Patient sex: M
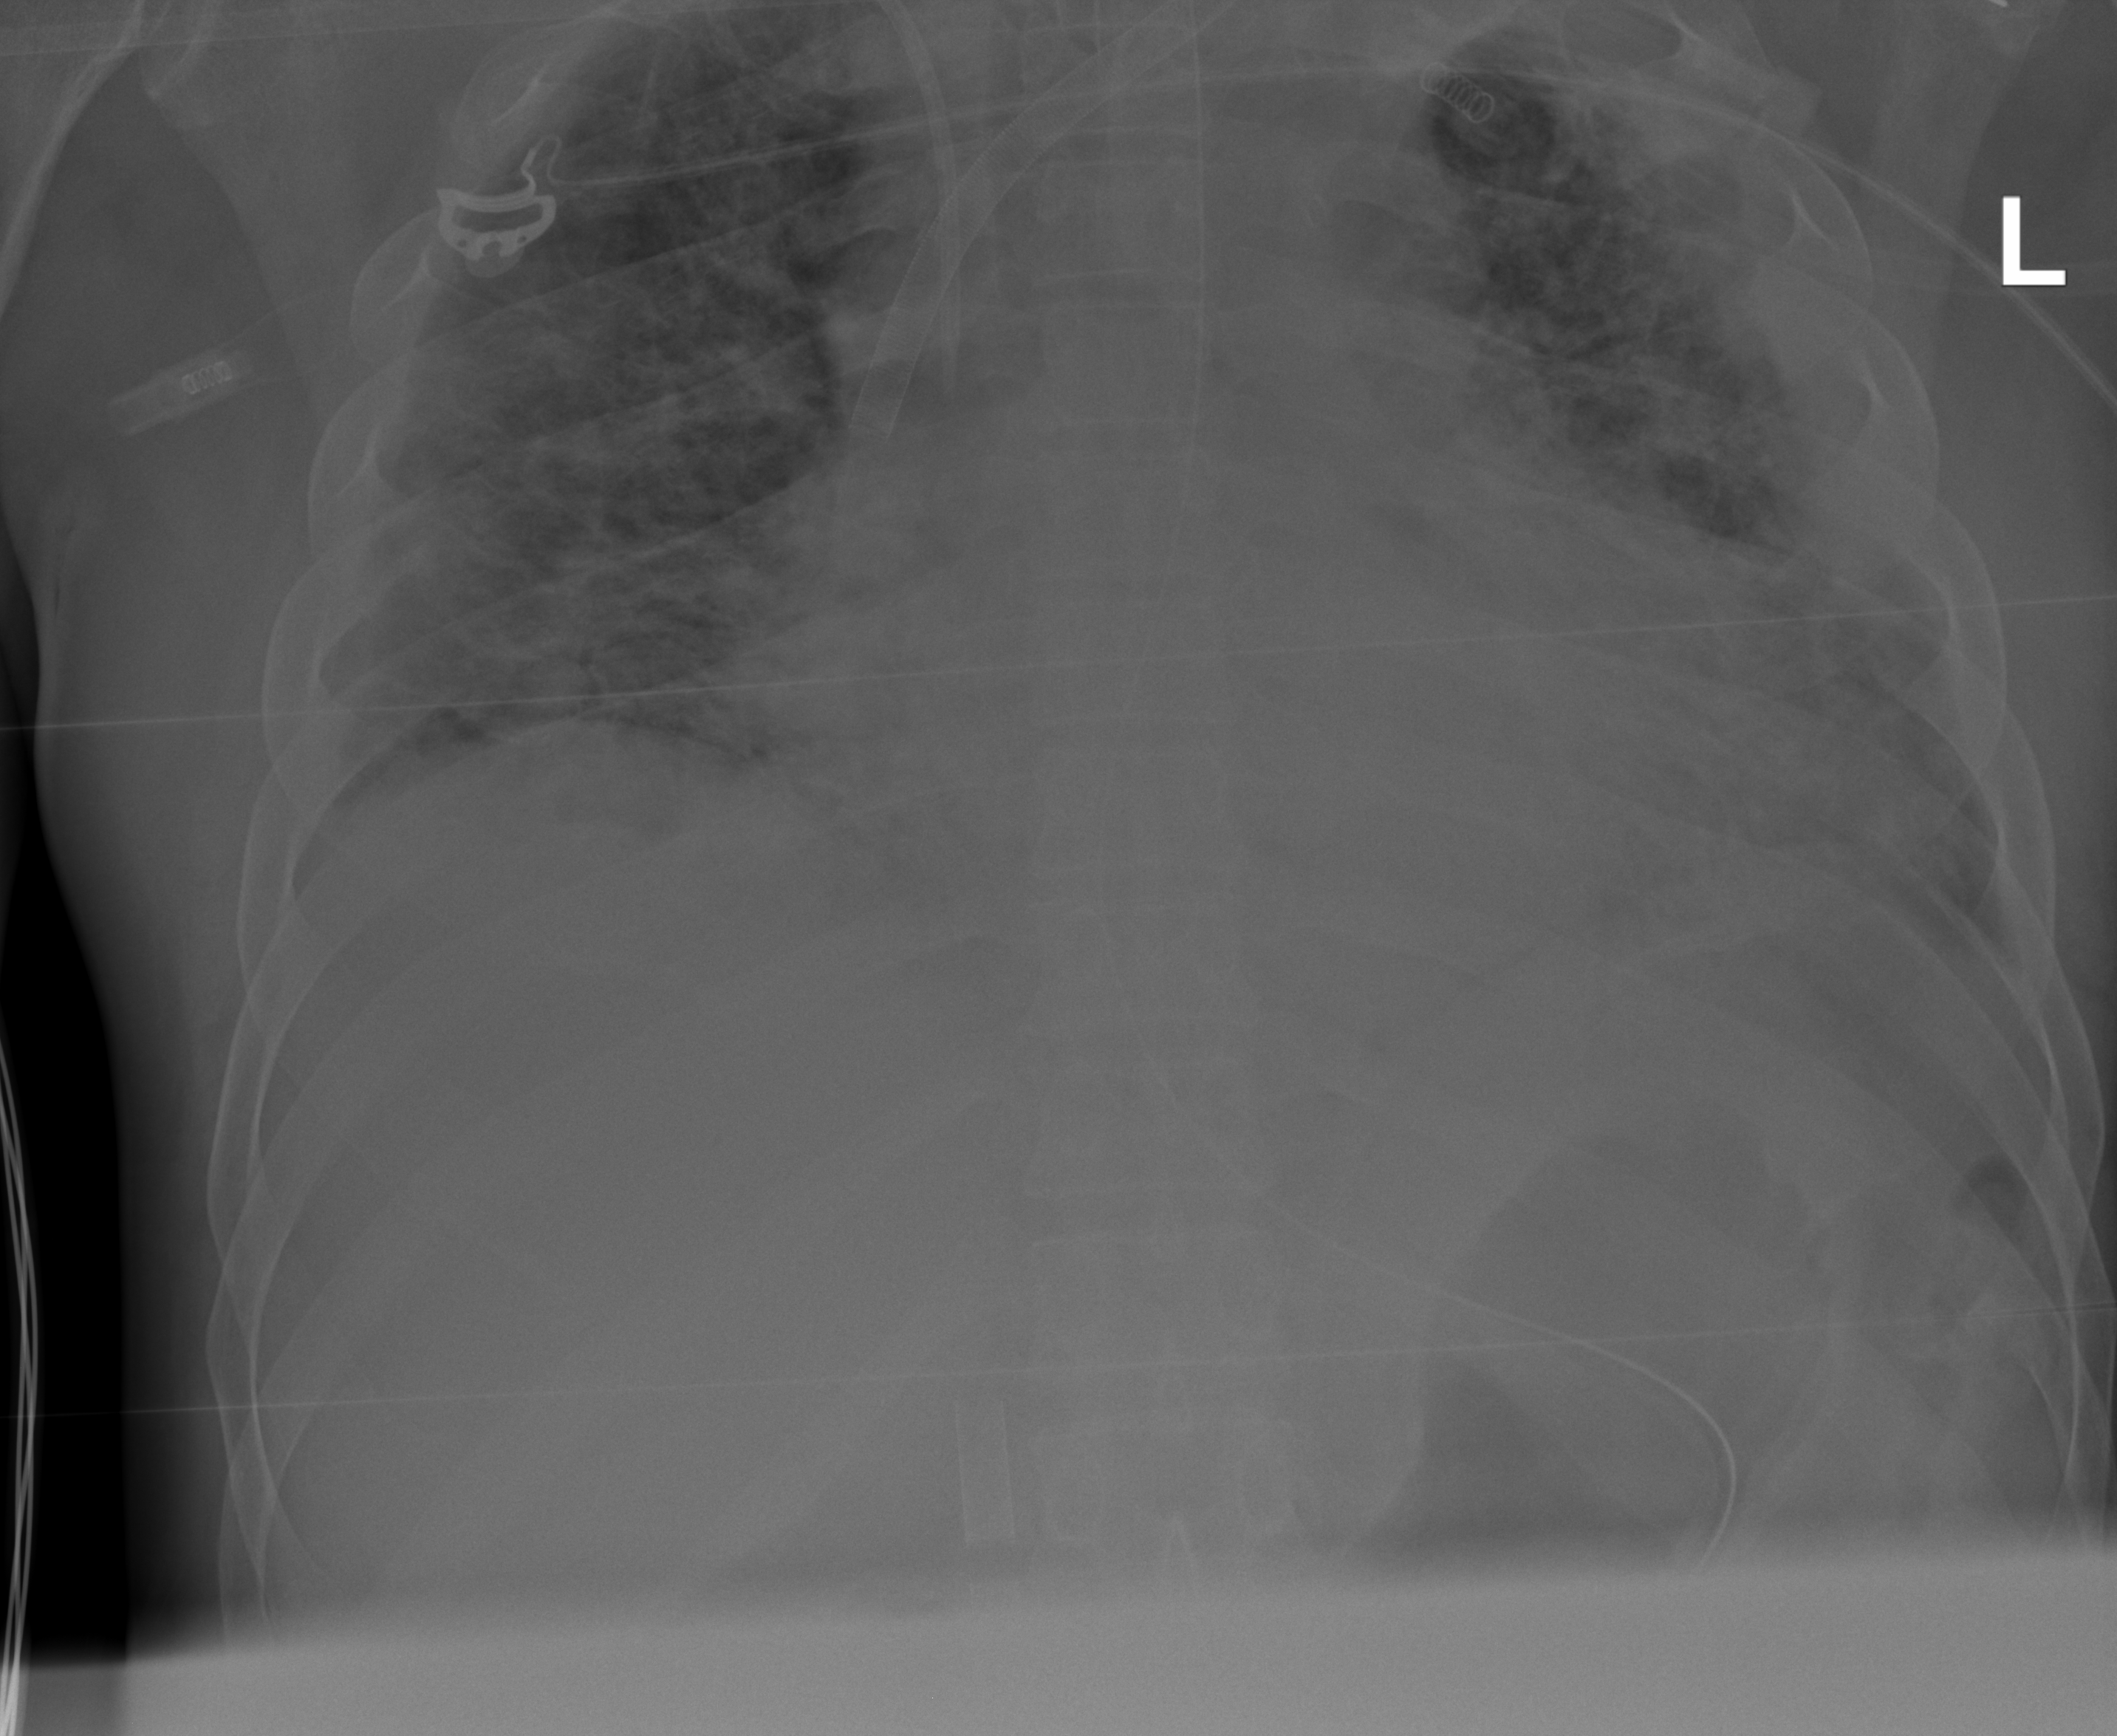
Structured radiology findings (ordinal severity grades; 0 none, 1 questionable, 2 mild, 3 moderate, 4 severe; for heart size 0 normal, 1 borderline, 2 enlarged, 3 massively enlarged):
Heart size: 2
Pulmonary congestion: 2
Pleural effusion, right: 2
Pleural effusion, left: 2
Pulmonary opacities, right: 3
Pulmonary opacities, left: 3
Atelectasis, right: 3
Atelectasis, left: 3